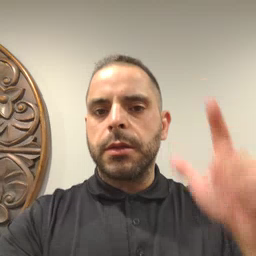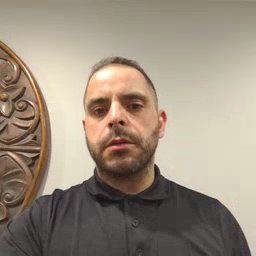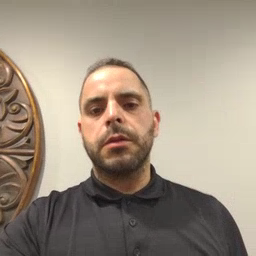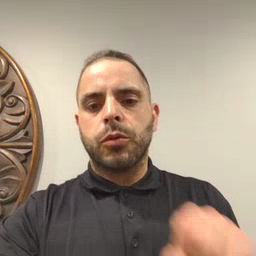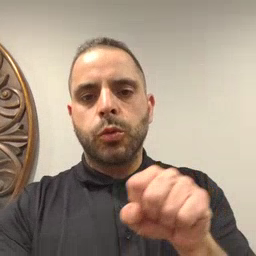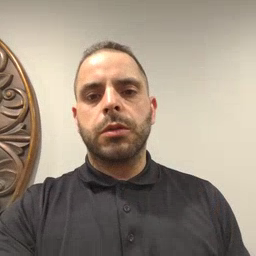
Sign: shoe